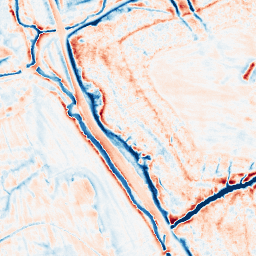
Category: edge_preserving
Decomposition family: guided
Decomposition parameters: radius: 4
eps: 0.1
Upsampling method: regularized
Upsampling parameters: scale: 2
lambda_reg: 0.001
Upsampling scale: 2